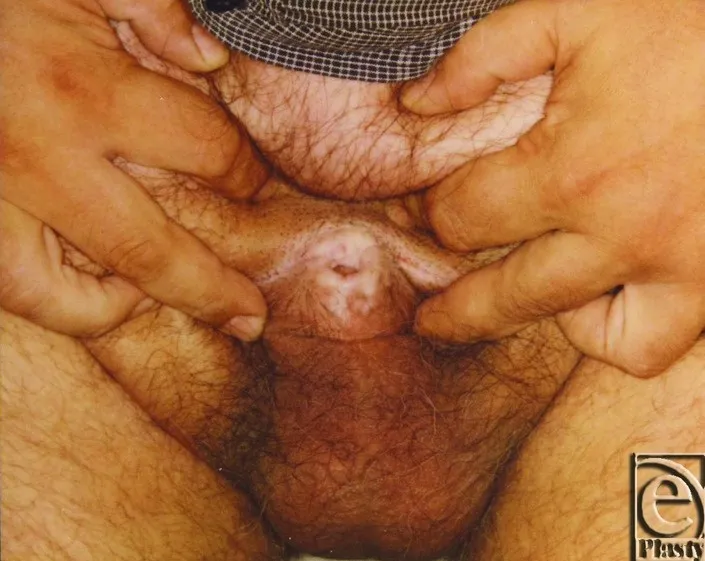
Foreskin phimosis.
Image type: medical_photograph (other_medical_photograph)